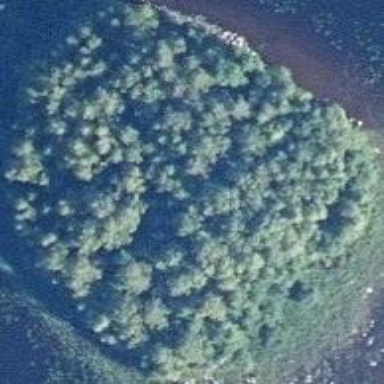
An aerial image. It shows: Beautiful lake surrounded by nature.